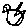
Label: bird